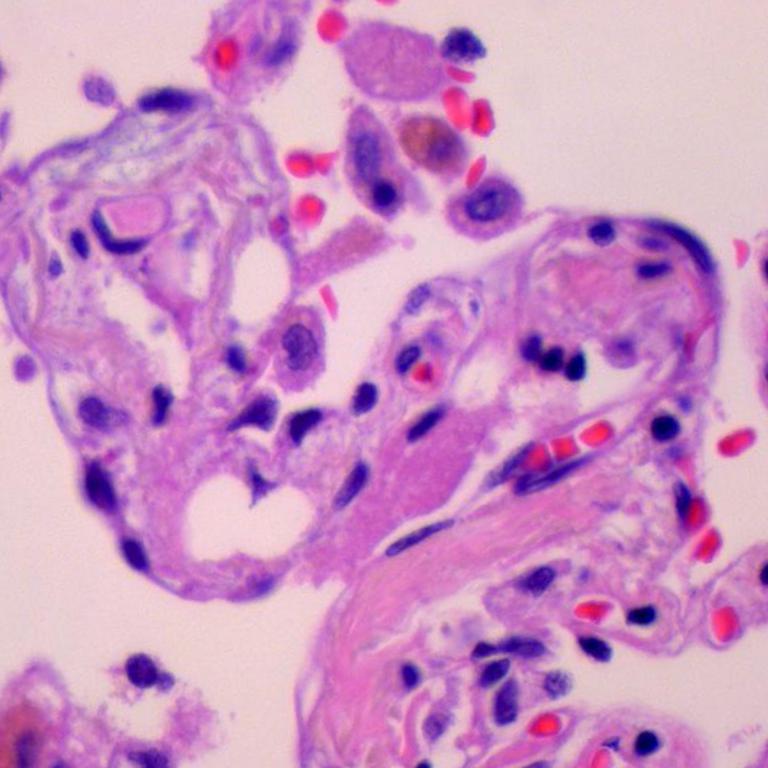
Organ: lung
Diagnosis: benign